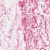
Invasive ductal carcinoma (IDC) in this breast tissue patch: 0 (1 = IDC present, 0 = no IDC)